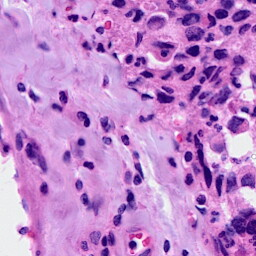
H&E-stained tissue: Breast